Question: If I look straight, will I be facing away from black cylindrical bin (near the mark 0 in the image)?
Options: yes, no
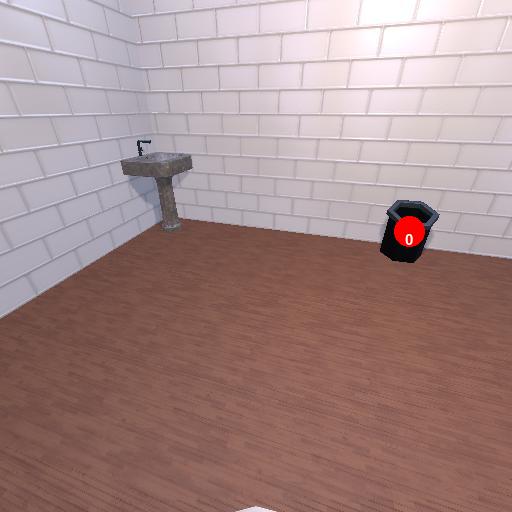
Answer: yes